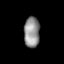
Tissue: lung
Cell type: Epithelial cells
Senescence score: 0.224
Nuclear area (px): 473
Mean DAPI intensity: 144.038